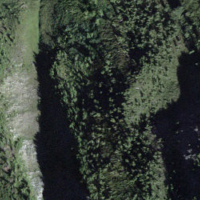
EUNIS habitat code: 31
Species observed at this site:
Plebejus argus
Erynnis tages
Agriades glandon
Oenanthe oenanthe
Anthus spinoletta
Pica pica
Cupido minimus
Turdus torquatus